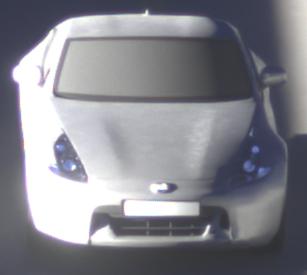
Make: Nissan
Model: 370Z Coupé
Detailed model: 370Z (Z34) Coupé
Model produced from: 2009/12
Model produced until: 2013/03
Doors: 3
Color: white
Road condition: dry road
Daytime: sunrise or sunset
Contrast: high contrast